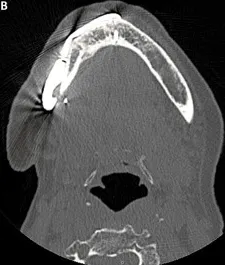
One-year post-surgery CT scan.
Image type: radiology (ct)